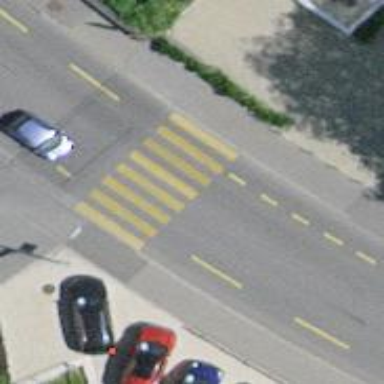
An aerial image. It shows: Uncontrolled crossing on the road.